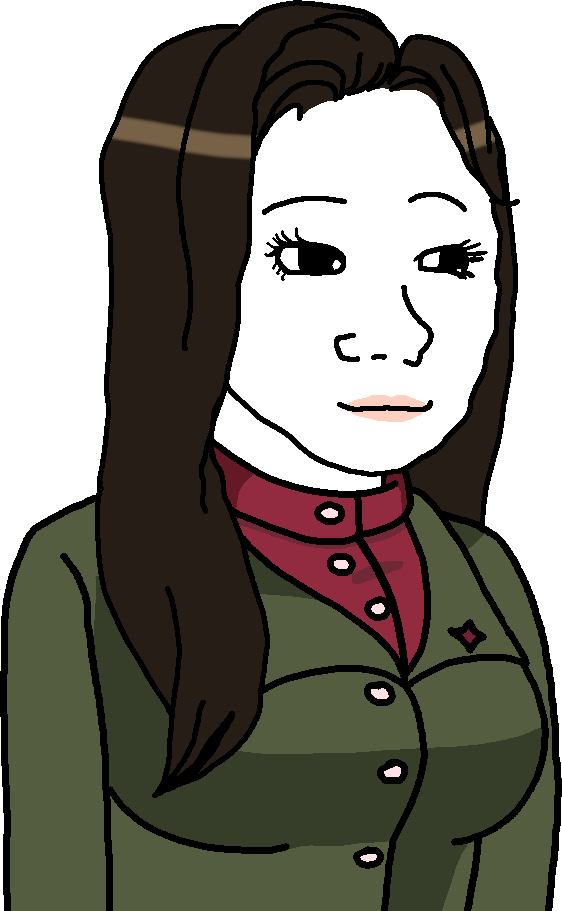
Label: 5_Trad_Wife